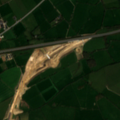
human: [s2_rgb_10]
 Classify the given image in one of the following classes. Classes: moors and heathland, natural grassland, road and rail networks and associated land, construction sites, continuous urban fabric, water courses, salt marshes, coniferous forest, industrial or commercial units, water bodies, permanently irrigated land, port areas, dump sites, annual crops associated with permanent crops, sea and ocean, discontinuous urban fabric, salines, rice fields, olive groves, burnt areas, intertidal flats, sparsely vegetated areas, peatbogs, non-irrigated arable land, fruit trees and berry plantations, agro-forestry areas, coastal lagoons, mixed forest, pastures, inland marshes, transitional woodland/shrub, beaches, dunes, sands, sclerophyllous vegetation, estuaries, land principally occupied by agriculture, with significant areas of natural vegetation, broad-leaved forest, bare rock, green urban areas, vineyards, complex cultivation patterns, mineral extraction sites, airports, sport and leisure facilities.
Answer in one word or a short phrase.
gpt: construction sites, pastures